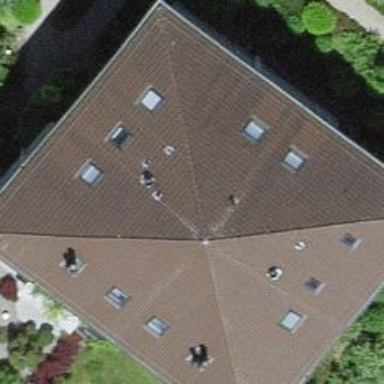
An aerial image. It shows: Residential building with pyramidal roof shape.